Field crop: tomato
Growth stage: 1
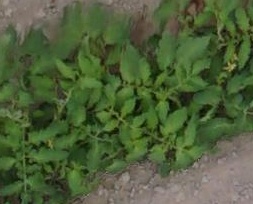
Species: tomato